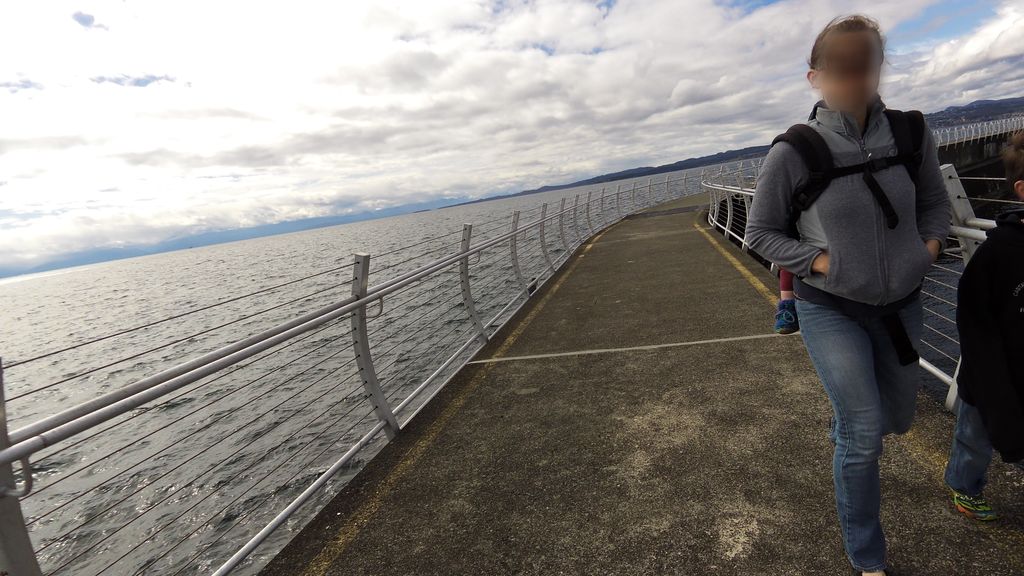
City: victoria